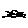
Label: cat